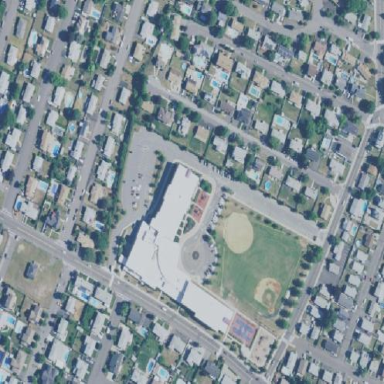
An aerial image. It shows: School building.